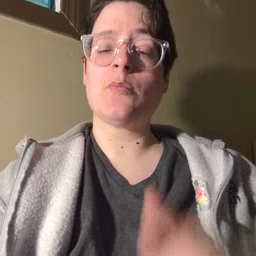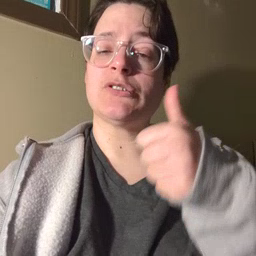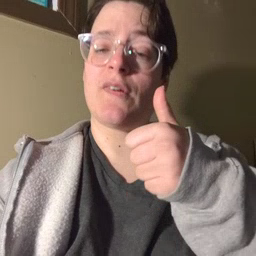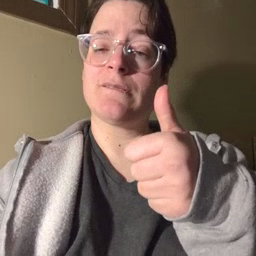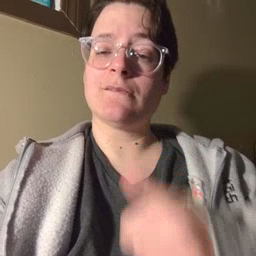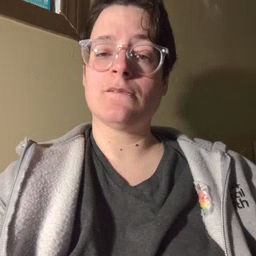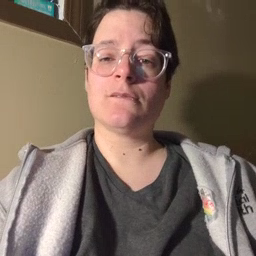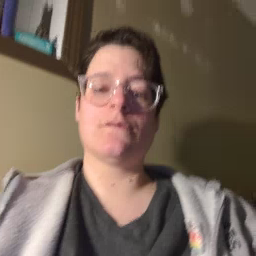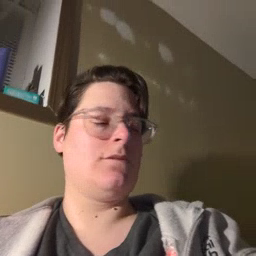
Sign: yourself